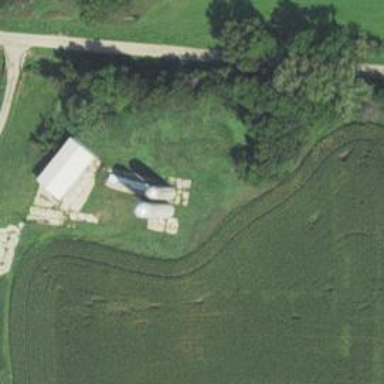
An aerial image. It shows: Silo.